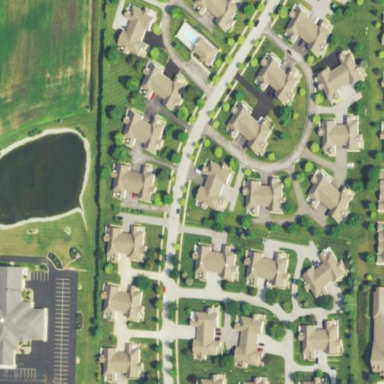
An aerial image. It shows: Neighborhood.